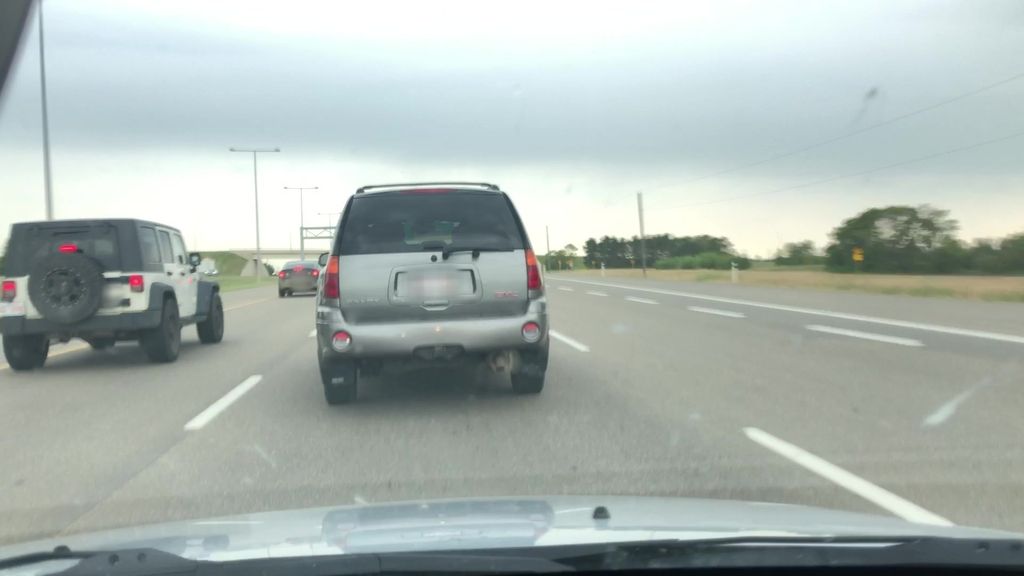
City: edmonton